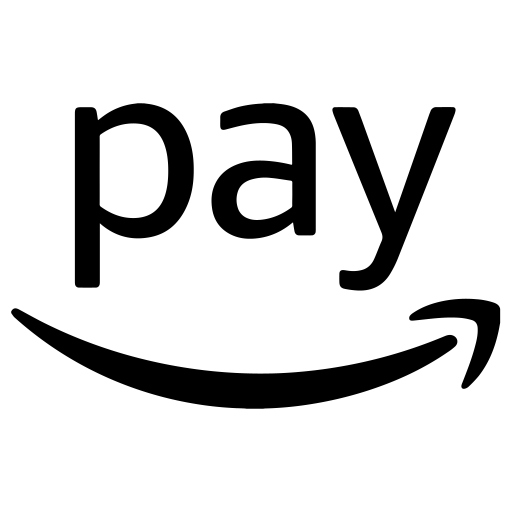
Tags: icon, FontAwesome, fa-icon, brand, amazon, pay